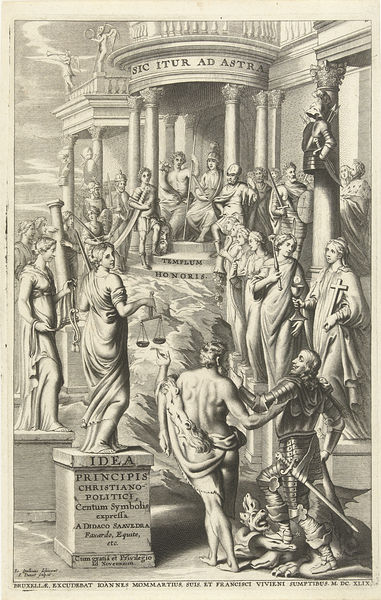
Titel: Hercules leidt man langs personificaties van deugden naar tempel voor eeuwige roem
Künstler: J. Danoot
Standort: Amsterdam
Institution: Rijksmuseum
Schlagwörter: umhang, schwarz, säule, säulen, zeichnung, sockel, kirche, figur, statue, markt, figuren, treppe, inschrift, stufen, überwurf, waage, kreuz, balustrade, sterne, radierung, schwert, rüstung, ausstellung, antik, tempel, idee, justitia, latein, gotteshaus, öffentlichkeit, schwarweiss, ehrentempel